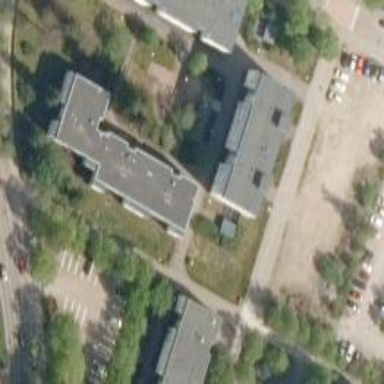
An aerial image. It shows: Residential building with apartments.